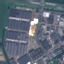
Land use / land cover: Industrial